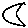
Label: moon